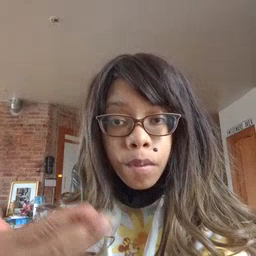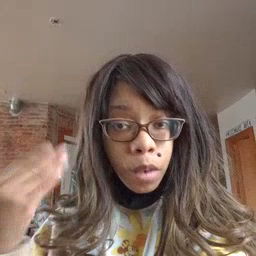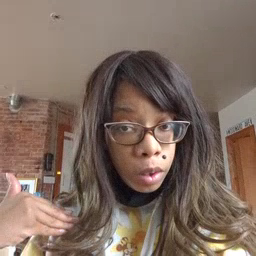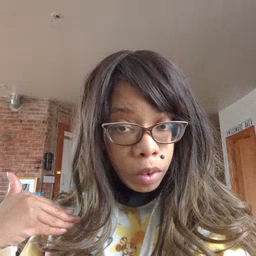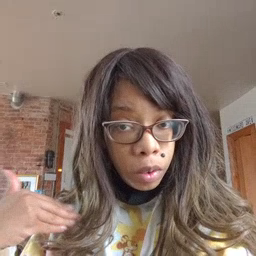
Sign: before